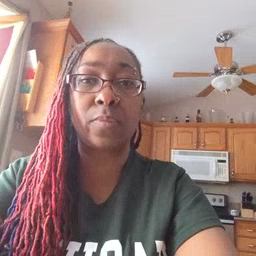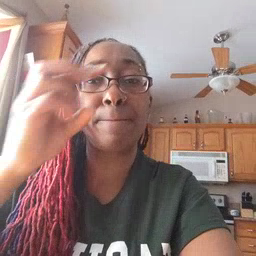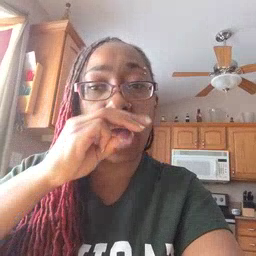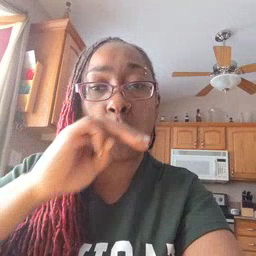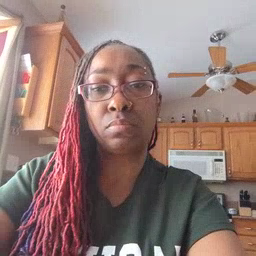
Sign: mouse